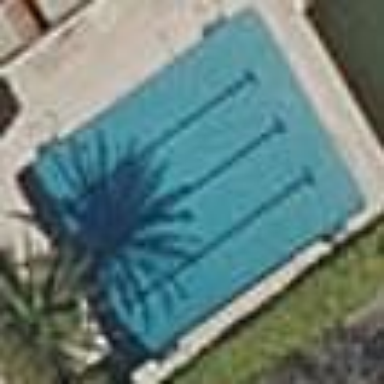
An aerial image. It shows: Swimming pool located in leisure land.